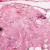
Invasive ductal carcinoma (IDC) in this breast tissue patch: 0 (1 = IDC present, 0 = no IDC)